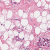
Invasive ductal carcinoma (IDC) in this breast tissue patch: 1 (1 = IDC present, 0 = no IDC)